Question: Lets say I have the data about some kind of requests.
I have column determining request's creation date.
I wish to show the requestes Trellis'ed by this date but not the standard way.
I wish all the requests with creation date older than 2013-01-01 to be grouppped in one trellis graph.
I also would like to retain the possibility to have information on both year and quarter level as it is available for typical date column.
The image below show sth similar to what I need but the Empty section comes as the last one and I need it with different label and on the left hand side rather than as it is now on the right hand side.
Any ideas ?

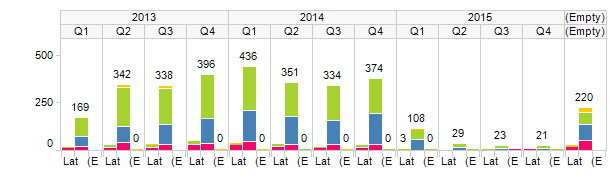
Answer: - my suggestion is to make two visualizations. you can duplicate the one you've already created and then limit its data by editing the properties for that vis, viewing the page, and using the field, giving an expression like '[Date Column] < "2013-01-01"'. you'd do the same on the second vis except use an expression like '[Date Column] >= "2013-01-01"'.- the easiest way to change (Empty) to "something" is to not leave it empty :) you can create a calculated column with the expression 'If([Column] is null, "Custom Empty", [Column])' and then use that on the horizontal axis. alternatively you can hide (Empty) values from a visualization by limiting the visualization by an expression like '[Column] is not null'.- you can adjust the order which values are shown by going to the menu and choosing . choose the column, click the tab, select , and click .